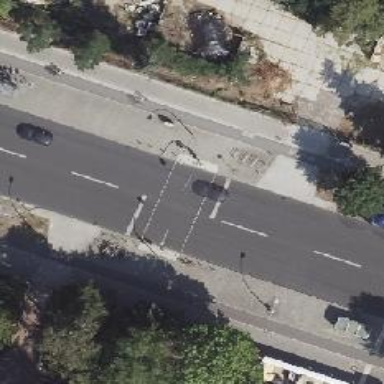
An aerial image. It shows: Asphalt footway with marked crossing equipped with traffic signals.